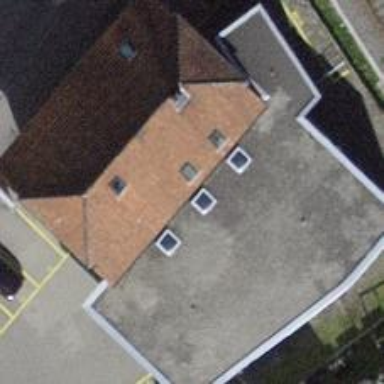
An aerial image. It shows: Office building with mansard roof.